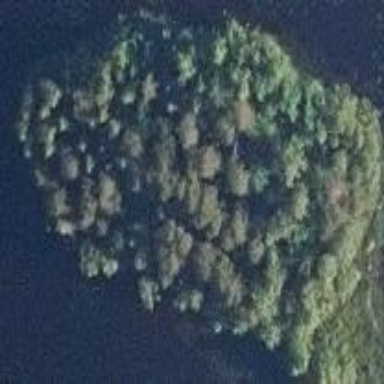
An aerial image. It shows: Islet.